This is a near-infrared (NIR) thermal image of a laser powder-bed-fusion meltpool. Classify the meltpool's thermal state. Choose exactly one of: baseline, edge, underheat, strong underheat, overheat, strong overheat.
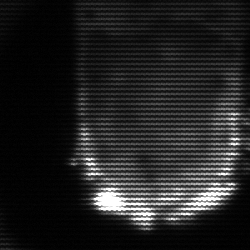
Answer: baseline